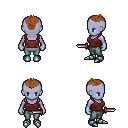
a pixel art fantasy rpg character, female body template, dark elf, purple skin, maroon pirate shirt, teal pants, brunette short mohawk hairstyle, metal boots, dagger, four views (front, back, left, right), 2x2 character sprite sheet, small pixel art, hard edges, no anti-aliasing